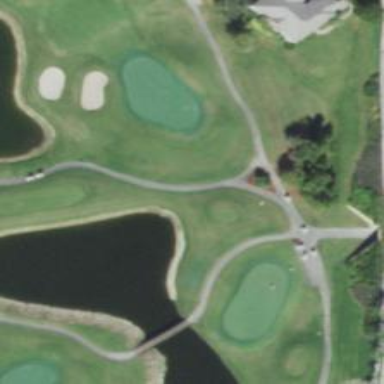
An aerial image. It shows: Service road used as golf cart path.